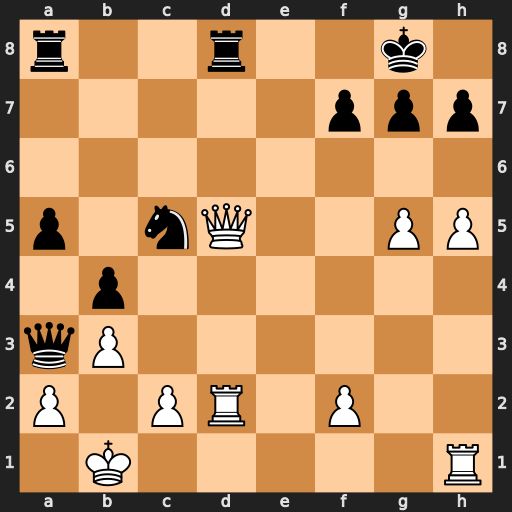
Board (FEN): r2r2k1/5ppp/8/p1nQ2PP/1p6/qP6/P1PR1P2/1K5R
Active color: w
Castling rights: -
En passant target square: -
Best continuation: Qxd8+ Rxd8 Rxd8#